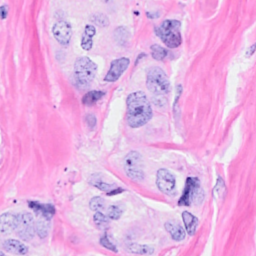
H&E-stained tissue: Breast